Question: I use below code to create dialog with checkbox like that:

Create:
'''
AlertDialog.Builder builder = new AlertDialog.Builder(getContext());
LayoutInflater adbInflater = LayoutInflater.from(getContext());
LinearLayout eulaLayout = (LinearLayout) adbInflater.inflate(R.layout.checkbox, null);
dontShowAgain = (CheckBox)eulaLayout.findViewById(R.id.skip);
'''
Layout of checbox.xml:
'''
<LinearLayout xmlns:android="http://schemas.android.com/apk/res/android"
android:id="@+id/layout_root" android:orientation="horizontal"
android:layout_height="fill_parent"
android:padding="10dp">
<CheckBox
android:text="Do not show again"
android:id="@+id/skip"
android:layout_width="wrap_content"
android:layout_height="wrap_content"
xmlns:android="http://schemas.android.com/apk/res/android">
</CheckBox>
</LinearLayout>
'''
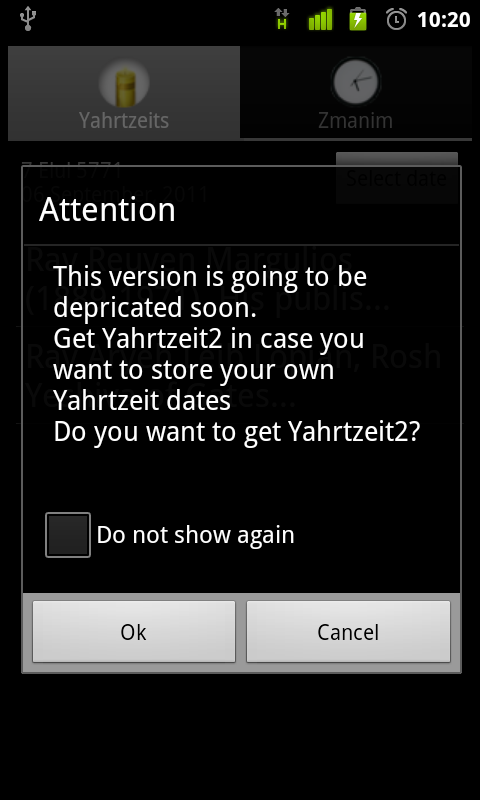
Answer: There's a nested "caused by" exception that would give you more specific reasons for the failure.
But do mind your capitalization. There's no 'linearlayout' but there's 'LinearLayout'. The same applies to 'CheckBox'.
Also your 'LinearLayout' will need a 'layout_width'.